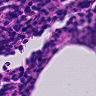
Metastatic tissue present: no